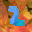
Label: 2